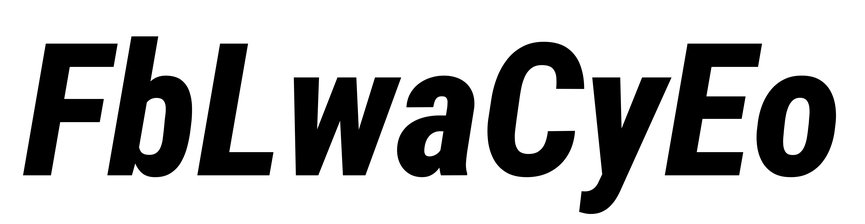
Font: Roboto-Italic_Condensed_ExtraBold_Italic